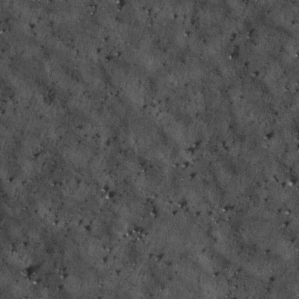
Label: non_frost